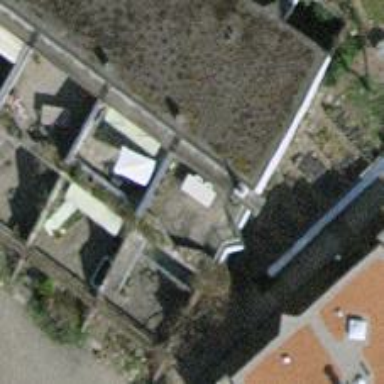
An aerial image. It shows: Terrace building.